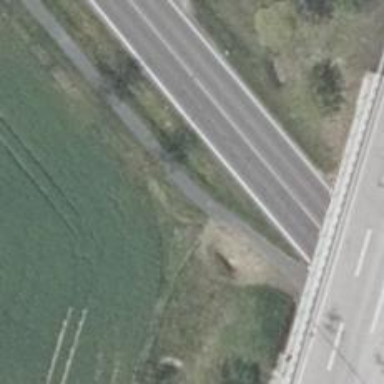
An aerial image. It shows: Asphalt sidewalk along the footway.